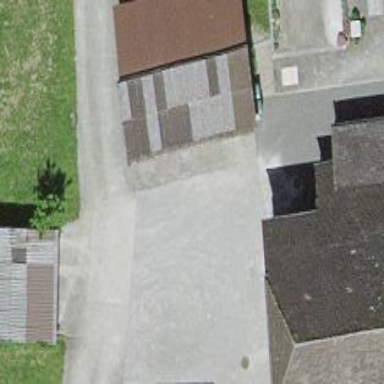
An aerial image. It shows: Shed.